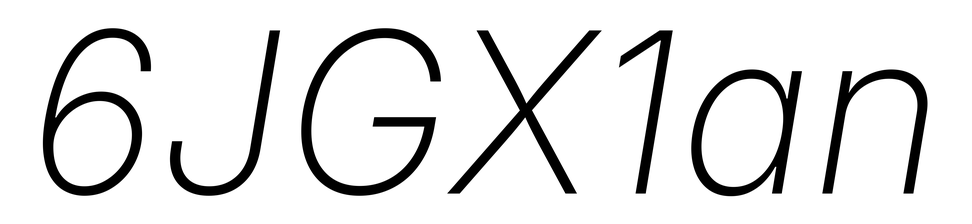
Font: Inter-Italic_ExtraLight_Italic